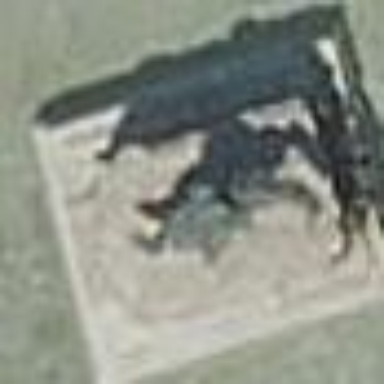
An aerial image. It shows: Historic memorial featuring statue.